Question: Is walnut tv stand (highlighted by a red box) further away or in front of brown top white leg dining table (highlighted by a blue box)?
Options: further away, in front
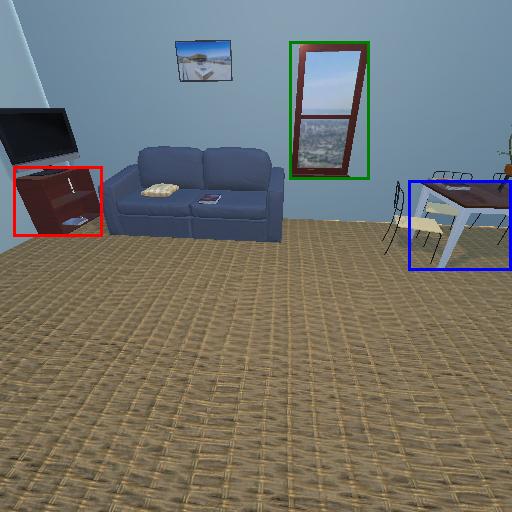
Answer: further away